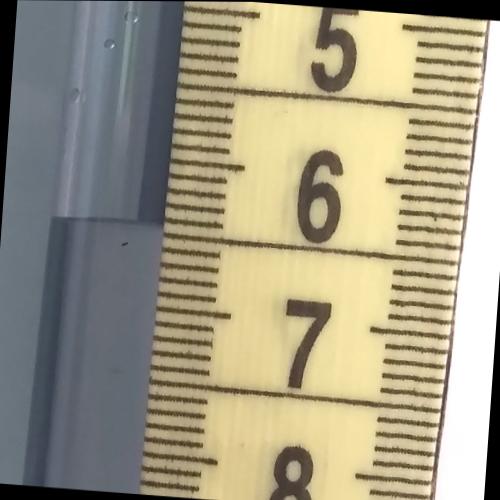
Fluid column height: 6.4 cm